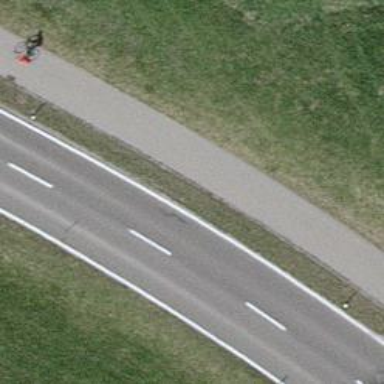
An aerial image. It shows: Secondary road with asphalt surface.